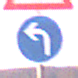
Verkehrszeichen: VorgeschriebeneFahrtrichtungLinks
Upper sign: Lichtzeichenanlage
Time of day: SunriseSunset
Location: Outdoor (Nature)
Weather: PartlyCloudy
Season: NotSpecified
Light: Natural